Interaction volume radius: 10 \u00c5
Interaction volume height: 10 \u00c5
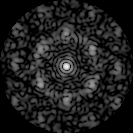
Disorder parameter: 0.6897